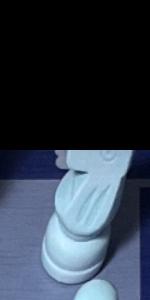
Label: Knight_White